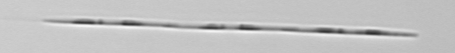
Label: Pseudo-nitzschia